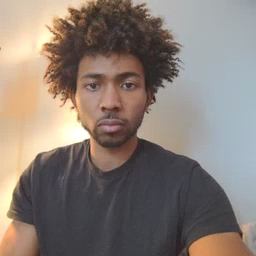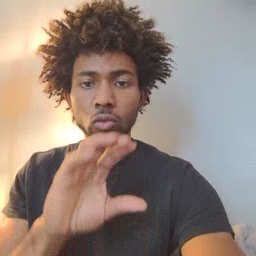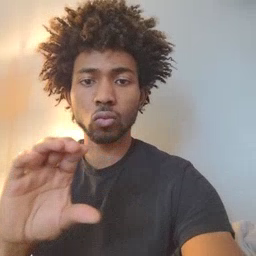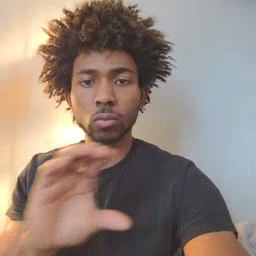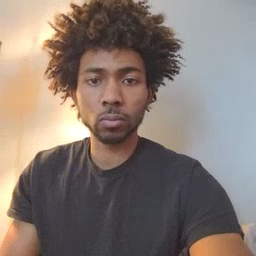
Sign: chocolate